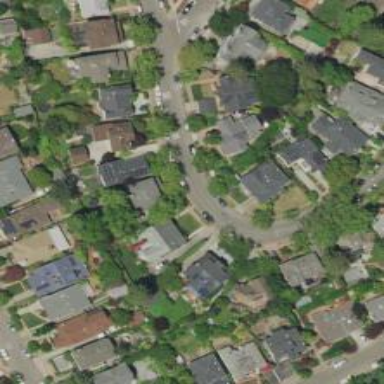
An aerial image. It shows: Residential road with separate sidewalk.